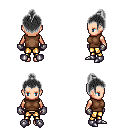
a pixel art fantasy rpg character, female body template, human, light skin, brown sleeveless shirt, gold greaves, gray short topknot hairstyle, metal gloves, metal boots, four views (front, back, left, right), 2x2 character sprite sheet, small pixel art, hard edges, no anti-aliasing